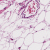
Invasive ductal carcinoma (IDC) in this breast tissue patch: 0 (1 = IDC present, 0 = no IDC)